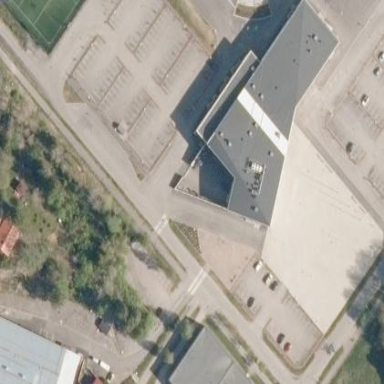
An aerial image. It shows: Community centre building.